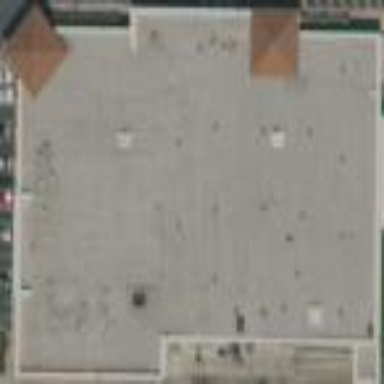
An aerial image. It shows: Commercial building.